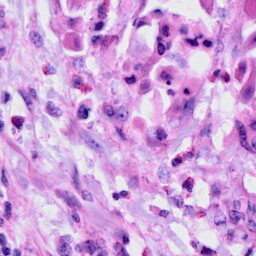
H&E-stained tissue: Cervix